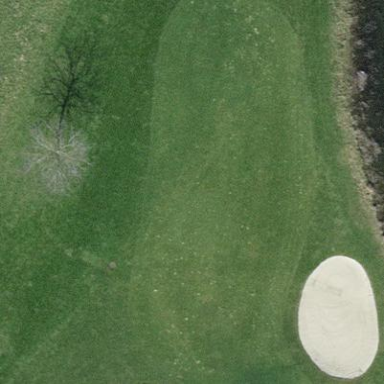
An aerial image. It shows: Grassy golf fairway.